Question: I am new to SQL Server databases and queries.
I have a SQL Server database table with DateTime and Current. Current may have NULL values.
I want to replace NULL values in Current column with zeros only when either previous or next record has some value. Provided DateTime sorted in Ascending order.
Please help me to write a SQL query or a combination of stored procedure and SQL query.
Also help me to sort the existing table with DateTime in Ascending order. DateTime is not a running series.

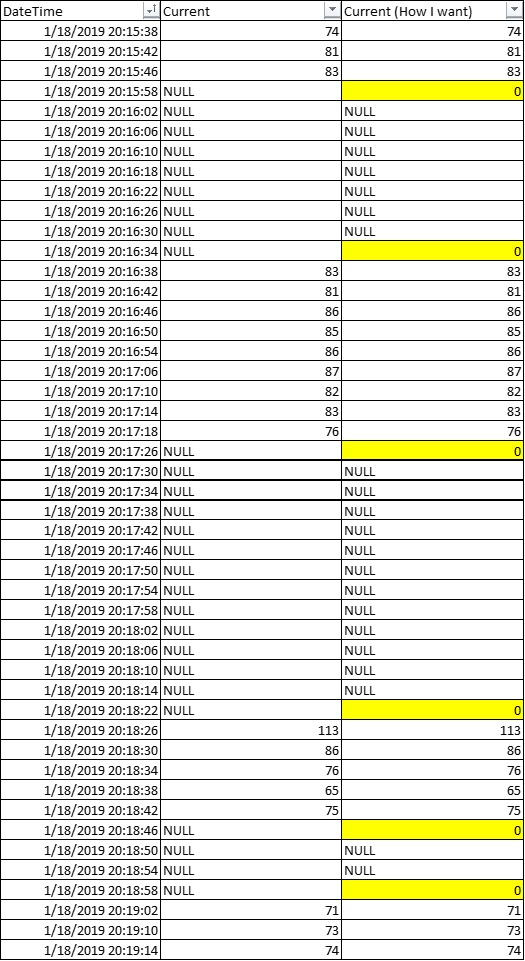
Answer: You can use updatable CTEs and window functions:
'''
with toupdate as (
select t.*, lag(current) over (order by datetime) as prev_current,
lead(current) over (order by datetime) as next_current
from t
)
update toupdate
set current = 0
where current is null and (prev_current is not null or next_current is not null);
'''
If you just want an additional column in a 'select' query (as opposed to changing the data), then:
'''
with t as (
select t.*, lag(current) over (order by datetime) as prev_current,
lead(current) over (order by datetime) as next_current
from t
)
select t.*,
(case when current is null and (prev_current is not null or next_current is not null)
then 0 else current
end) as new_current
from t;
'''